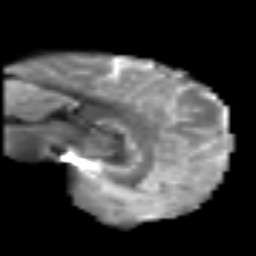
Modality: T2w
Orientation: sagittal
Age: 49
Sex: male
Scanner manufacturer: siemens
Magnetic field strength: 3 T
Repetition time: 6.1 s
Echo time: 0.101 s